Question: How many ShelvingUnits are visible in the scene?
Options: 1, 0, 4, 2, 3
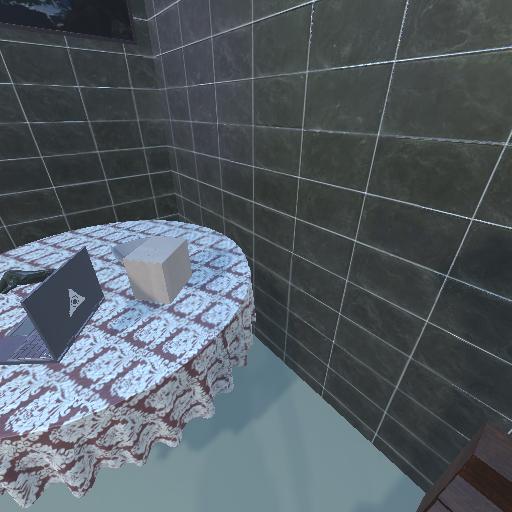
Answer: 1